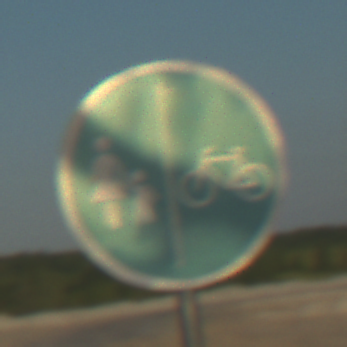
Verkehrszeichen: GetrennterRadUndGehwegRadwegRechts
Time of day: SunriseSunset
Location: Outdoor (Beach)
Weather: Clear
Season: NotSpecified
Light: Natural